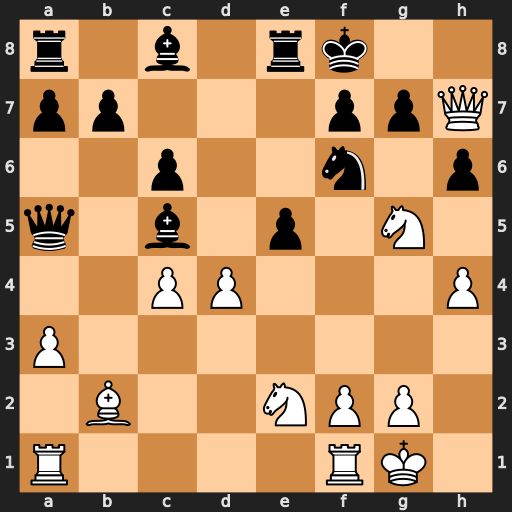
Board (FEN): r1b1rk2/pp3ppQ/2p2n1p/q1b1p1N1/2PP3P/P7/1B2NPP1/R4RK1
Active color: w
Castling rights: -
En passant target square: -
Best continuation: Qh8+ Ke7 Qxg7